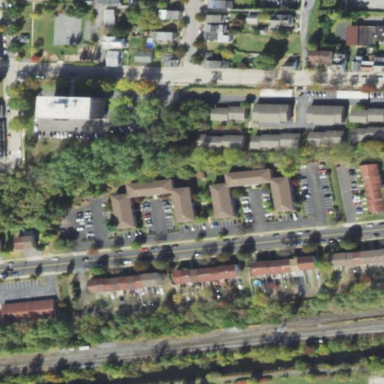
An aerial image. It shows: Residential area with apartments.